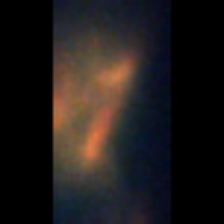
Taxon: Diatom_aggregate
Group: Diatoms